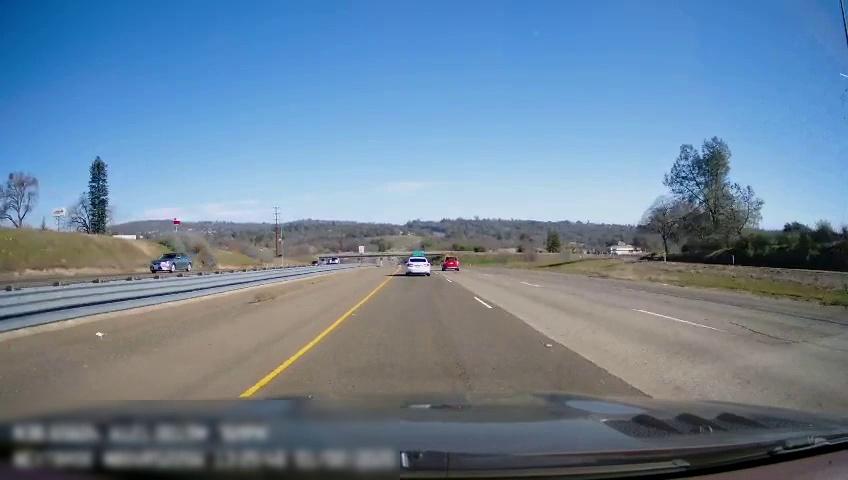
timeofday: Day
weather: Sunny
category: Drivable Space
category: Drivable Space
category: Vehicles | Car
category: Vehicles | Car
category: Vehicles | SUV
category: Lanes | Current Lane
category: Lanes | Current Lane
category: Lanes | Alternate Lane
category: Traffic | Signs